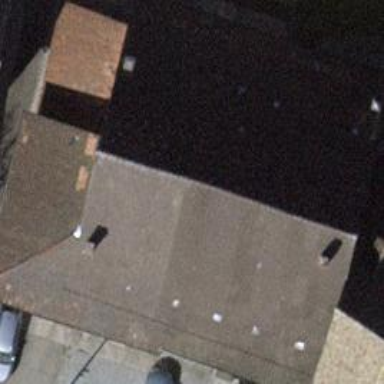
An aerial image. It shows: Pitched roof building.